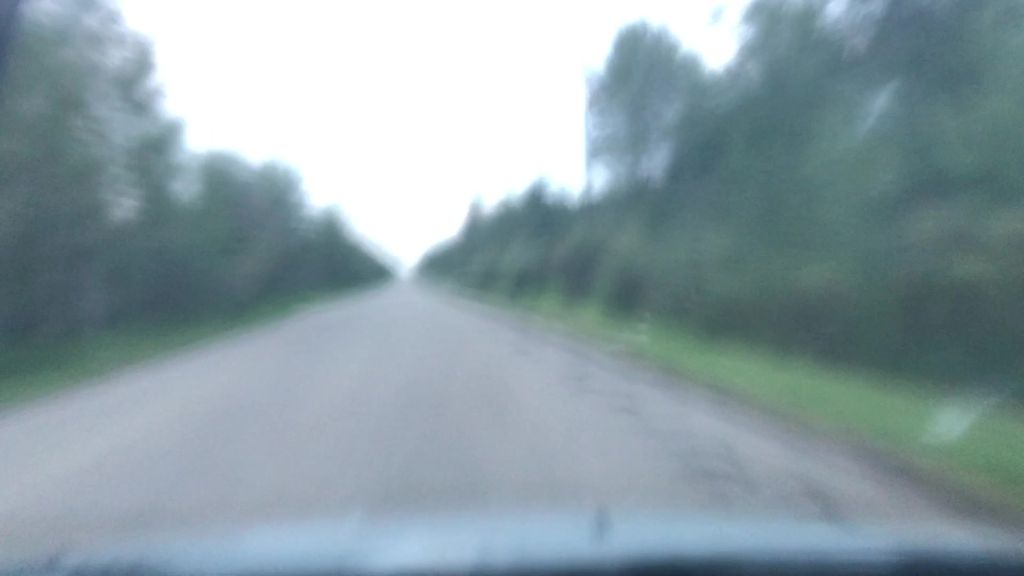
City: edmonton